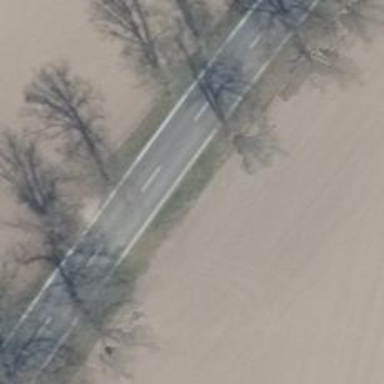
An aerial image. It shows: Primary road with asphalt surface.